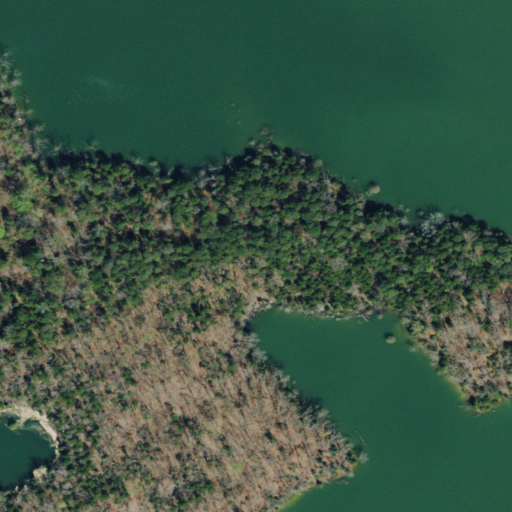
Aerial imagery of island in Tennessee named Wood Duck Island containing open water, evergreen forest, deciduous forest, mixed forest, barren land, and grassland